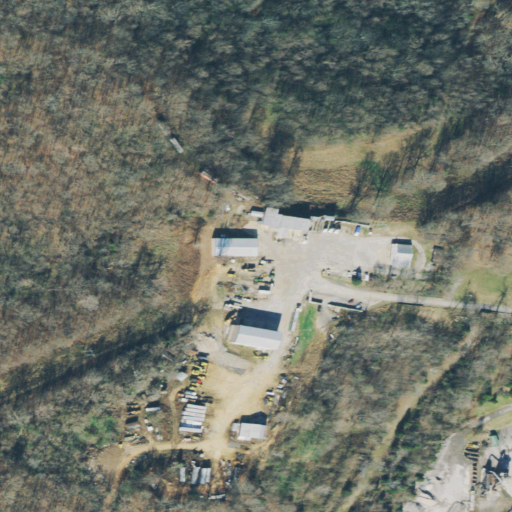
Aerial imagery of mountain in Tennessee named Tea Hill containing deciduous forest, medium intensity development, low intensity development, pasture, open development, high intensity development, mixed forest, and shrub